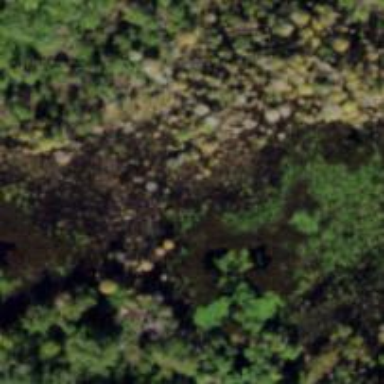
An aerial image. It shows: Marsh wetland.